Question: I would like to insert data from a form using php into mssql 2012.

The above picture shows I installed drivers for php to work with mssql and after testing the connection it was success.
Following is the script written to do the insertion:
'''
$serverName = "SUPERMAN";
$connectionInfo = array('Database'=>'xikwambene', "UID"=>"develop", "PWD"=>"develop");
$conn = sqlsrv_connect($serverName, $connectionInfo);
if($conn) {
echo "Connection established.<br />";
}else {
echo "Connection could not be established.<br />";
die(print_r(sqlsrv_errors(), true));
}
if(empty($_POST) === false && empty($errors)=== true)
{
$id = $_POST['id'];
$name = $_POST['name'];
$query = "INSERT INTO dbo.test (id,name)
VALUES ('$id','$name')GO";
$result = sqlsrv_prepare($conn,$query)or die('Error querying MSSQL database');
sqlsrv_execute($result);
//redirect
header('Location: Address_insert.php');
exit();
}
?>
'''
Now the problem is nothing gets inserted into the database, and it successfully redirects to
Address_insert.php
Please Assist. its my first day working with php and mssql
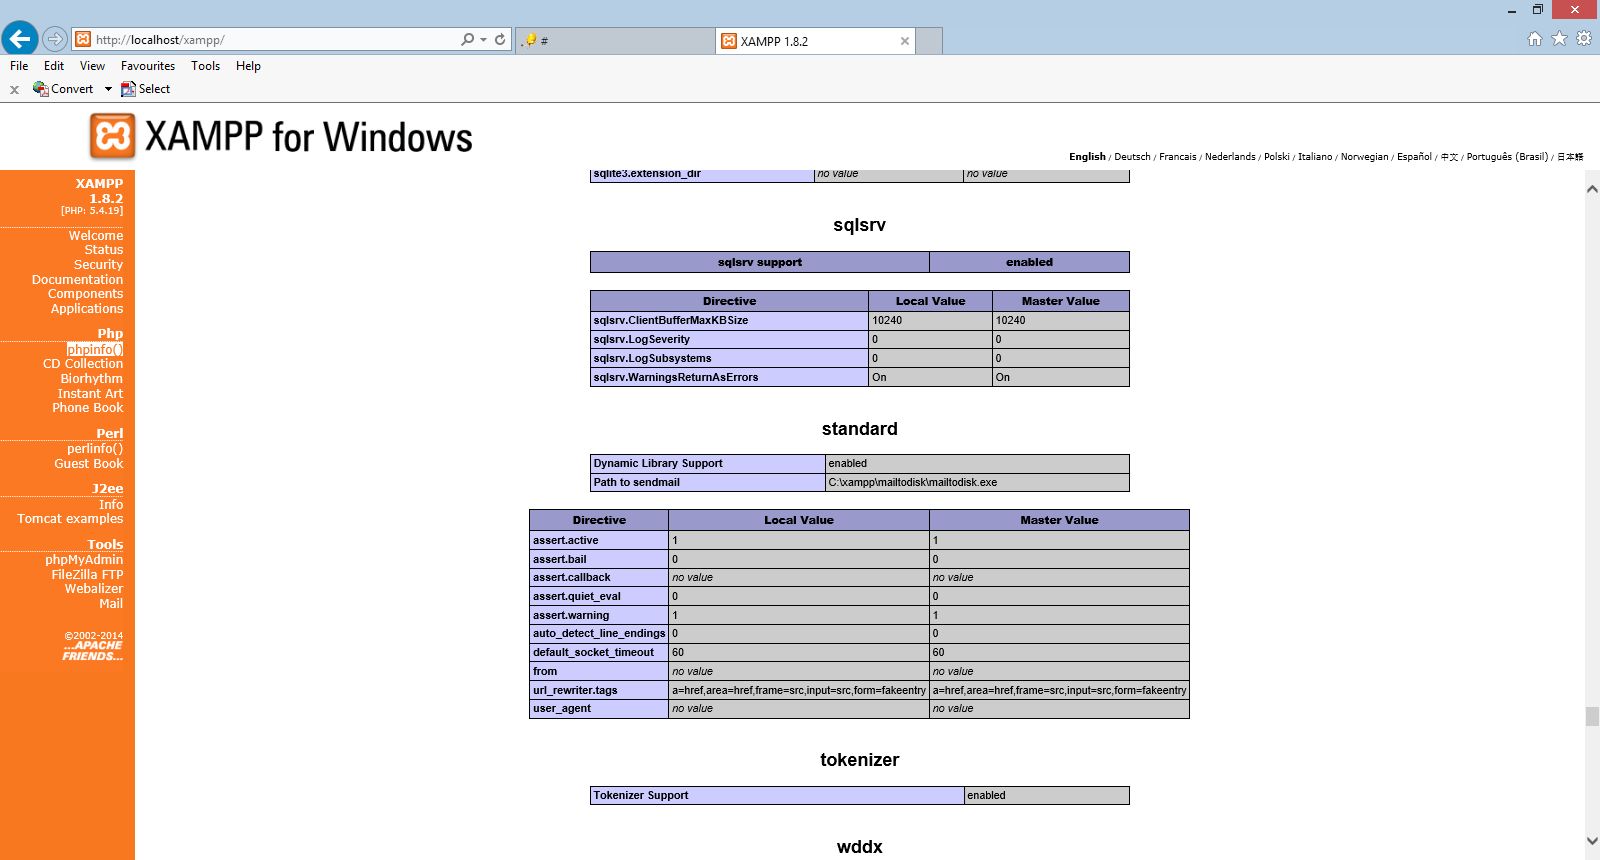
Answer: '''
if(empty($_POST) === false && empty($errors)=== true)
{
$id = $_POST['id'];
$name = $_POST['name'];
print_r($_POST);
$query = "INSERT INTO dbo.test (id,name)
VALUES (?,?)";
$params = array($id, $name);
$stmt = sqlsrv_query( $conn, $query, $params);
if( $stmt === false ) {
die( print_r( sqlsrv_errors(), true));
}
'''
The answer is based on information from: <URL>